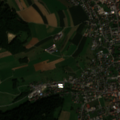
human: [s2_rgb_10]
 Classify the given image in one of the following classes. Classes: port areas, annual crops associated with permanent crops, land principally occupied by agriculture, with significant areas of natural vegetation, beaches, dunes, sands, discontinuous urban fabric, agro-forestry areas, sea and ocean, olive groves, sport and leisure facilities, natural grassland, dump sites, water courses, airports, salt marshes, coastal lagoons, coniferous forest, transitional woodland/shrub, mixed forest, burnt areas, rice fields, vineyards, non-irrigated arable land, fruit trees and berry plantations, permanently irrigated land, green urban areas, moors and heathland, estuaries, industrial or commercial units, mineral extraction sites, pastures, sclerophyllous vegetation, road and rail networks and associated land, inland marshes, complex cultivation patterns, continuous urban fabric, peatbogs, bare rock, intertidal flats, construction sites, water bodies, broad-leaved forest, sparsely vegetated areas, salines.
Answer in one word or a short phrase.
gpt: discontinuous urban fabric, non-irrigated arable land, mixed forest